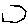
Label: hexagon